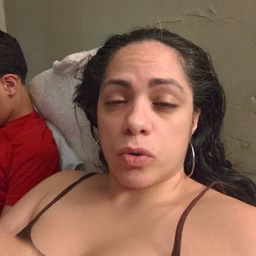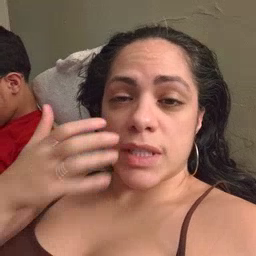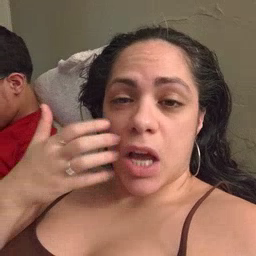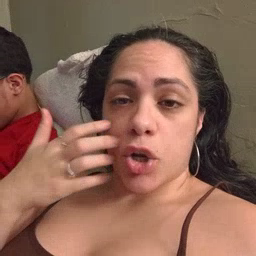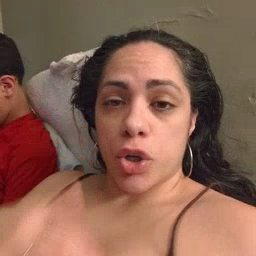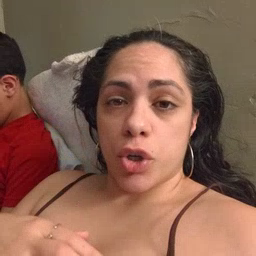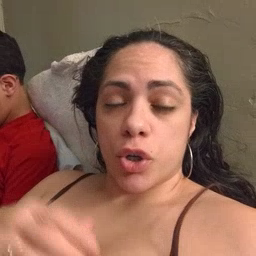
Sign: tiger